Interaction volume radius: 10 \u00c5
Interaction volume height: 10 \u00c5
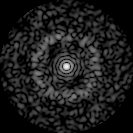
Disorder parameter: 0.8309